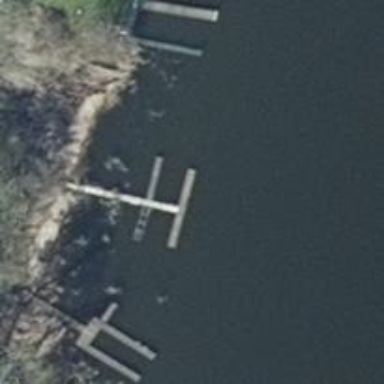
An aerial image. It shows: Man-made pier.